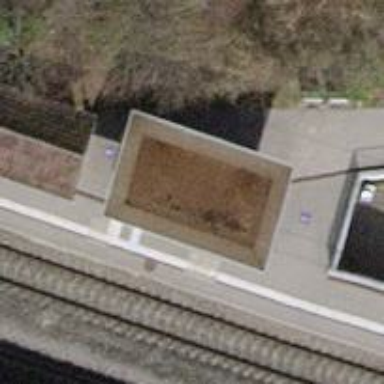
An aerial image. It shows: Set of concrete steps.